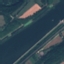
Land use / land cover class: River